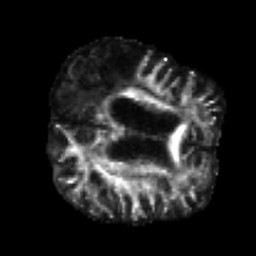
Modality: FA
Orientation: axial
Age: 68
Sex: male
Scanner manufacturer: siemens
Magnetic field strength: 3 T
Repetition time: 7.3 s
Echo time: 0.087 s